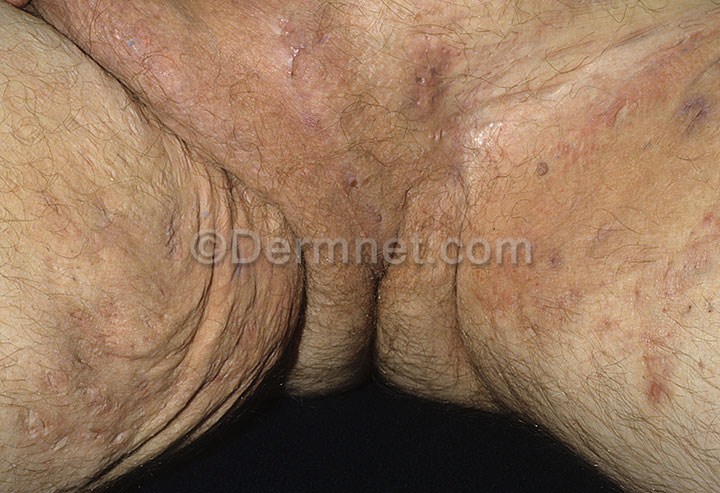
Disease: Acne and Rosacea Photos